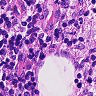
Metastatic tissue present: no